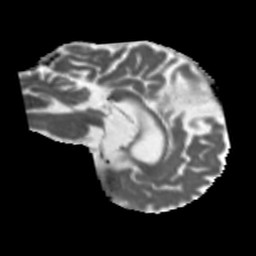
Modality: MD
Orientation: sagittal
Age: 58
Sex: male
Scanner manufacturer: siemens
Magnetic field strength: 3 T
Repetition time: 5.47 s
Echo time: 0.0854 s